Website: home-depot
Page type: customer-info-address
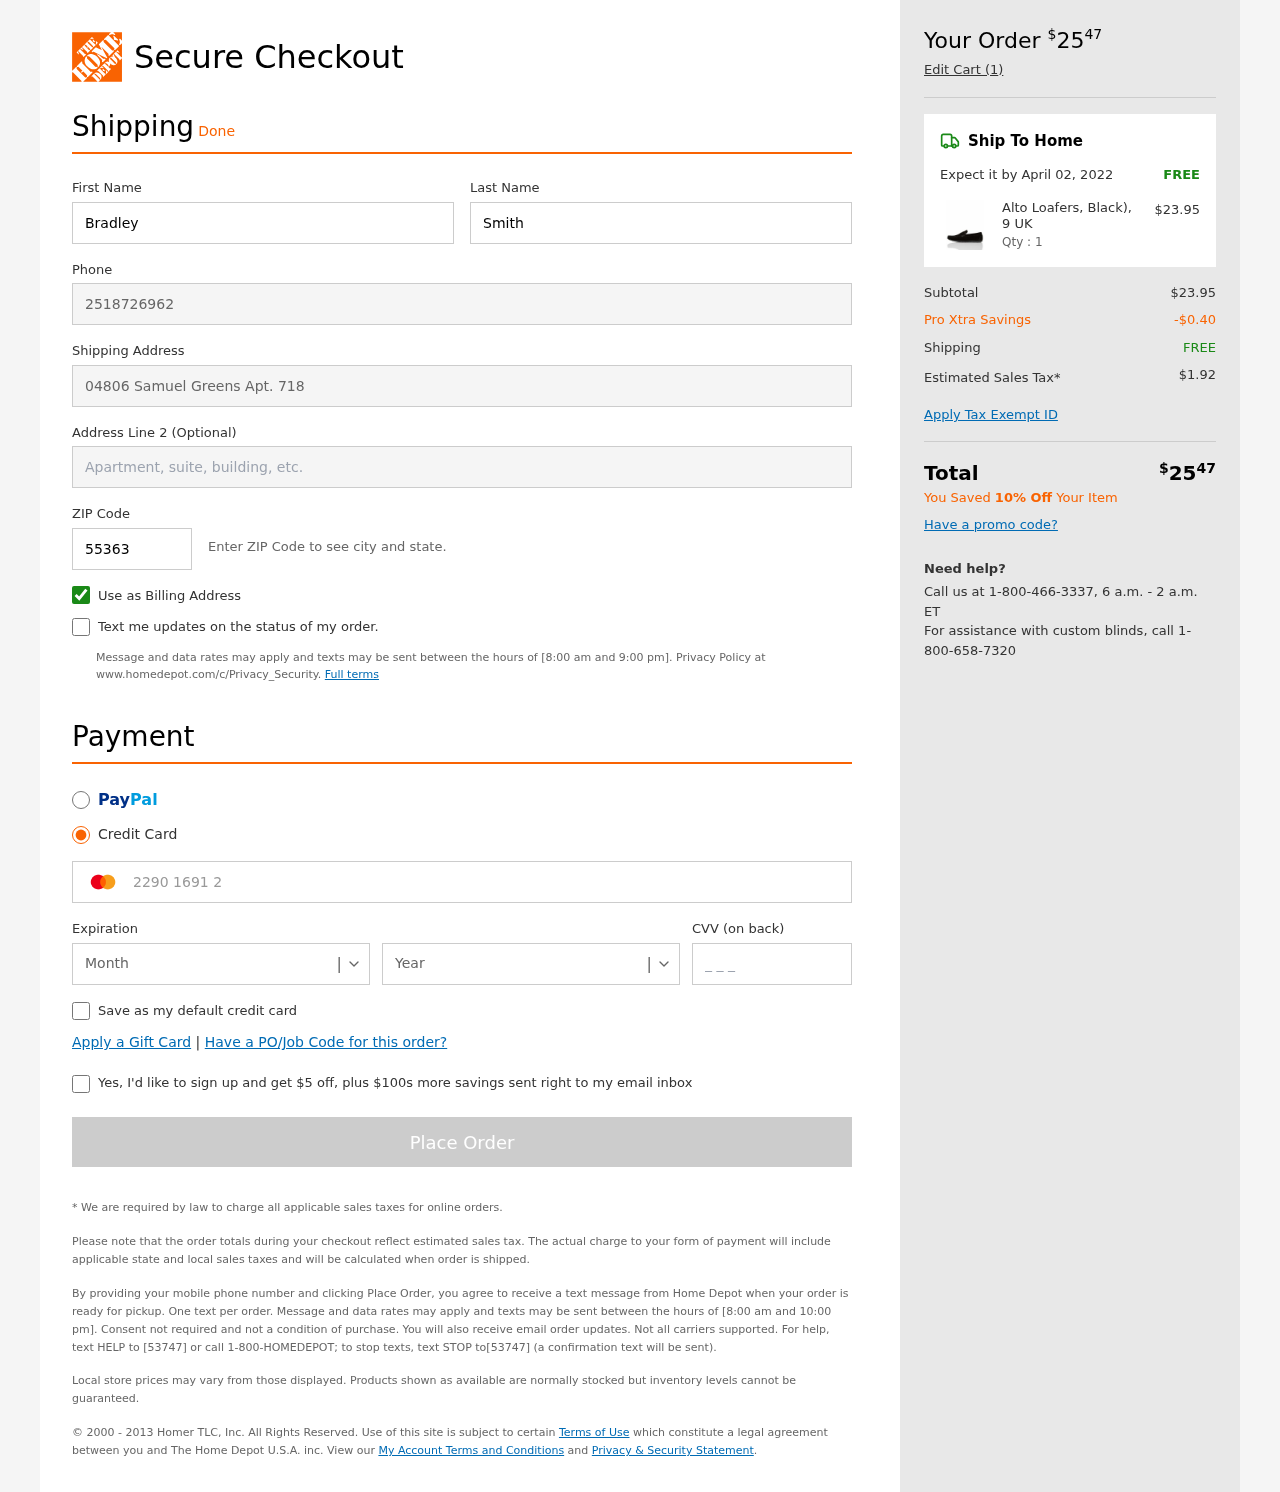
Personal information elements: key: PII_CARD_CVV
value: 389
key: PII_CARD_EXPIRY_MONTH
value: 10
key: PII_CARD_EXPIRY_YEAR
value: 29
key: PII_CARD_NUMBER
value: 2290 1691 2273 9582
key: PII_FIRSTNAME
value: Bradley
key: PII_LASTNAME
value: Smith
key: PII_PHONE
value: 2518726962
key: PII_POSTCODE
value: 55363
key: PII_STREET
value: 04806 Samuel Greens Apt. 718
Product elements: key: PRODUCT1_NAME
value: Alto Loafers, Black), 9 UK
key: PRODUCT1_PRICE
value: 23.95
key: PRODUCT1_QUANTITY
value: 1
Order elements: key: ORDER_TOTAL
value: $2547
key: ORDER_NUM_ITEMS
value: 1
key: ORDER_DELIVERY_DATE
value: April 02, 2022
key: ORDER_SHIPPING_COST
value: FREE
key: ORDER_SUBTOTAL
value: $23.95
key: ORDER_DISCOUNT
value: -$0.40
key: ORDER_SHIPPING_COST2
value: FREE
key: ORDER_TAX
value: $1.92
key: ORDER_TOTAL2
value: $2547
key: ORDER_SAVINGS_MESSAGE
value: You Saved 10% Off Your Item